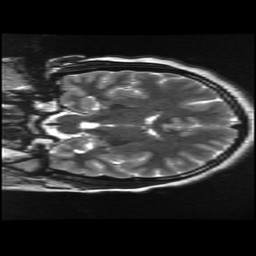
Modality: T2w
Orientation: coronal
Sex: female
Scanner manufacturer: ge
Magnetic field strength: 3 T
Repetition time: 5 s
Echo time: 0.1005 s